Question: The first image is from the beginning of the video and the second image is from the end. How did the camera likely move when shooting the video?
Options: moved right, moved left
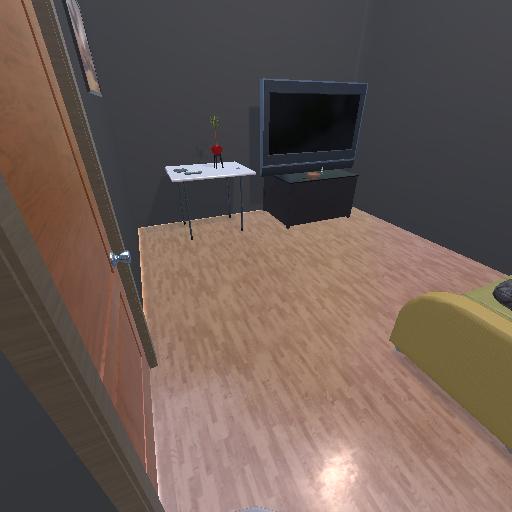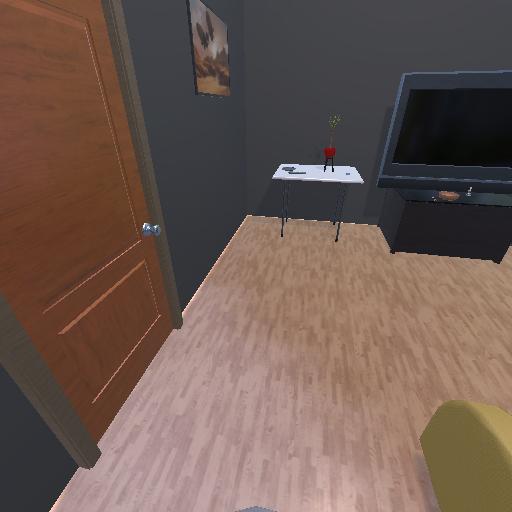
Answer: moved right